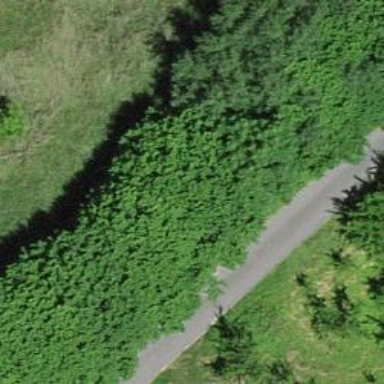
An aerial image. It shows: Single tag "natural: tree."